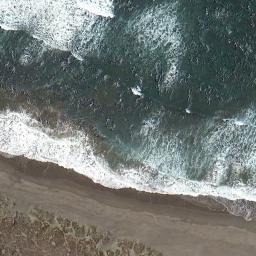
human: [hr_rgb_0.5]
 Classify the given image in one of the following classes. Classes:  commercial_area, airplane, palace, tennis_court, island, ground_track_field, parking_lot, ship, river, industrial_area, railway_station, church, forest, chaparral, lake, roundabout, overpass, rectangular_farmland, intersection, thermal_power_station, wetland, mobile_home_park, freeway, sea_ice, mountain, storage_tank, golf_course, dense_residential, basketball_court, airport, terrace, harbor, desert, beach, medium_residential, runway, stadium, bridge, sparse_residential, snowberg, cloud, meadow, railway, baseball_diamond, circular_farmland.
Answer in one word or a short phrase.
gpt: beach